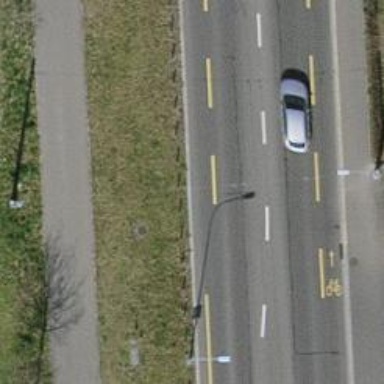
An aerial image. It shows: Bollard barrier.